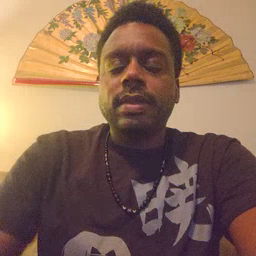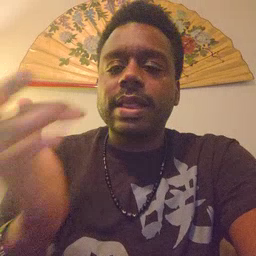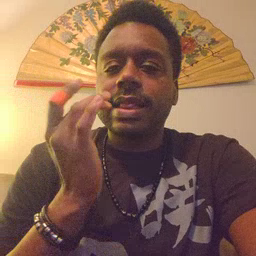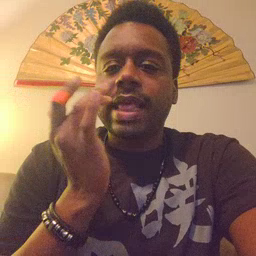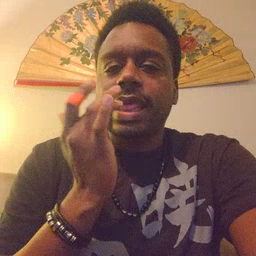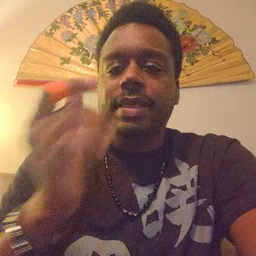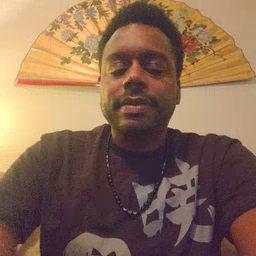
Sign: taste